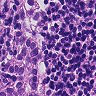
Metastatic tissue present: yes